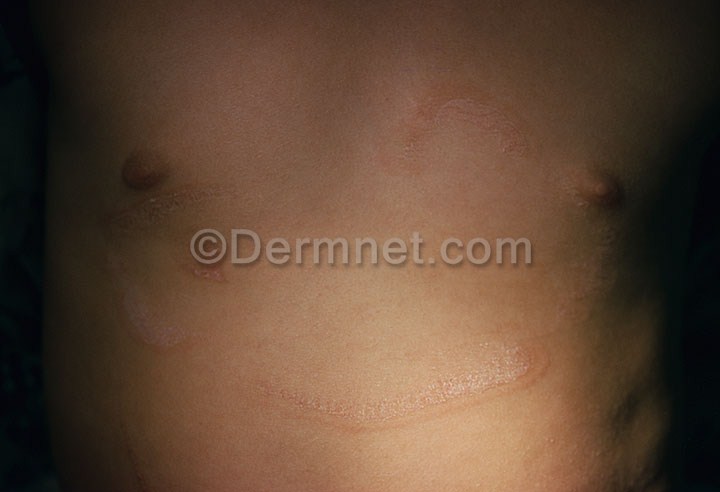
Disease: Systemic Disease